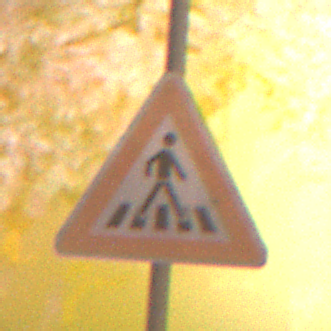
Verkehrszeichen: FussgaengerueberwegLinks
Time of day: Night
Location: Outdoor (Nature)
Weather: Clear
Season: NotSpecified
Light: Natural